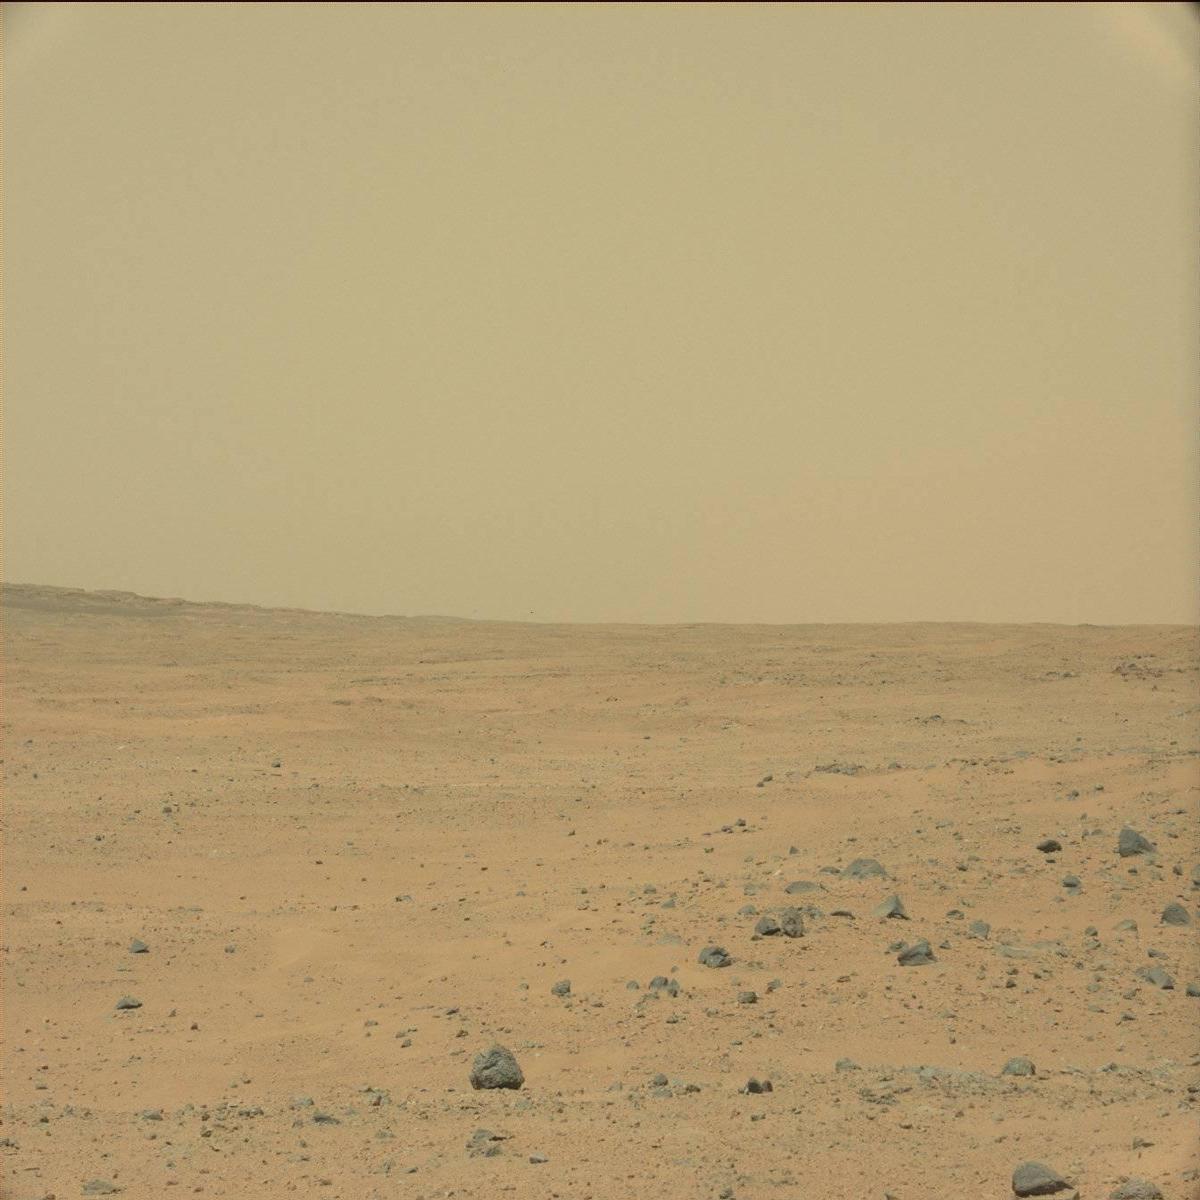
Terrain classes present: Bedrock, Ridge, Rock, Sand / Soil, Sky